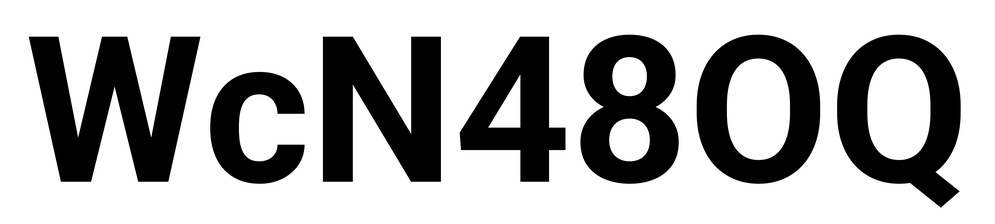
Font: Roboto_Bold